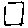
Label: square